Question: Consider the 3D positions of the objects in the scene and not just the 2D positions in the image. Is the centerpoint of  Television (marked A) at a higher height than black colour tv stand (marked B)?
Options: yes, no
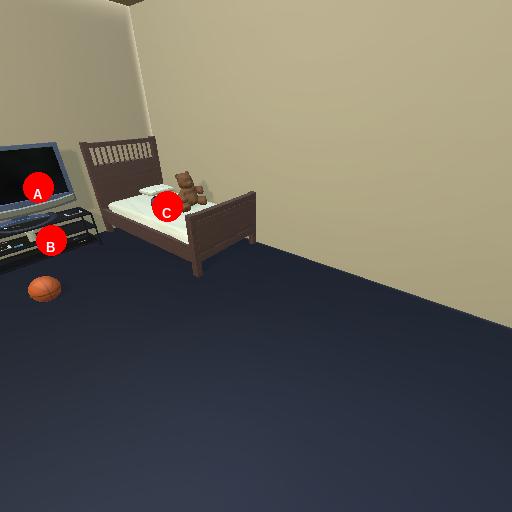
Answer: yes